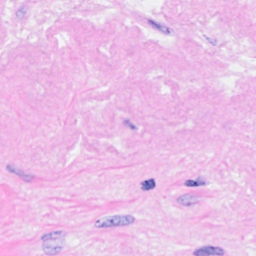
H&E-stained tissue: Breast